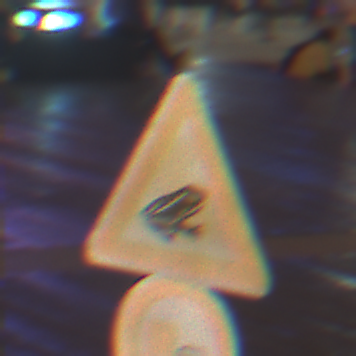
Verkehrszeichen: AmphibienwanderungLinks
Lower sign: UeberholverbotKraftfahrzeuge
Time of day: Night
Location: Outdoor (Urban)
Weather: PartlyCloudy
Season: NotSpecified
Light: Natural